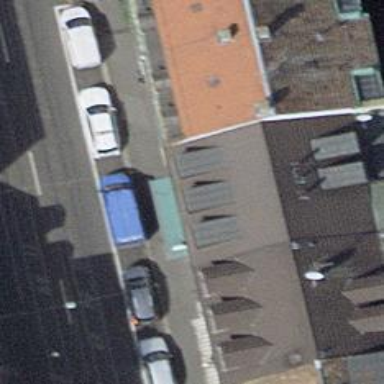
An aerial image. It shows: Restaurant.